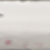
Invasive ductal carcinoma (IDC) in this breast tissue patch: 0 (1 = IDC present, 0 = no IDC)